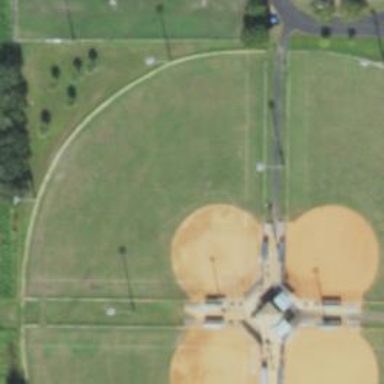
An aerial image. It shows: Softball pitch for leisure and sport activities.